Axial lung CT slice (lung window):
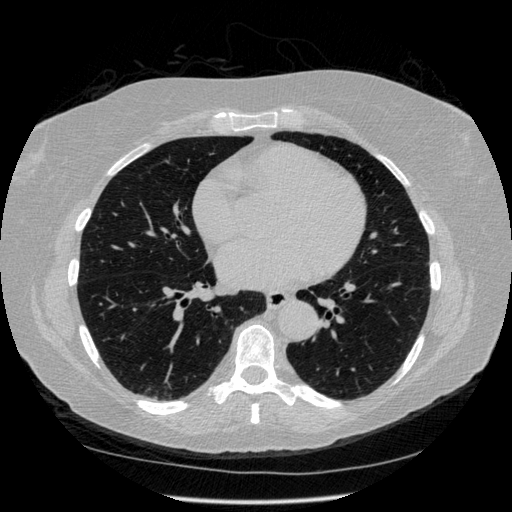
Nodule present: no